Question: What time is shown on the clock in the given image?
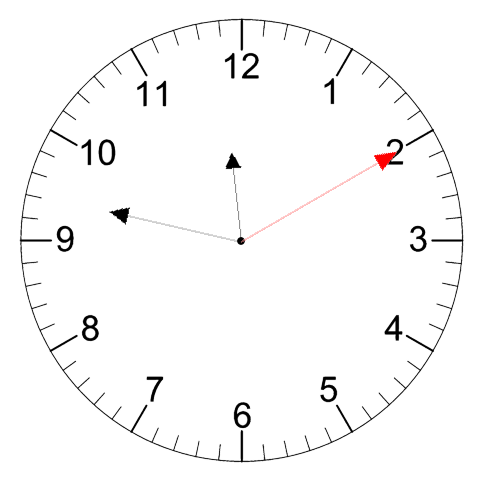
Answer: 11:47:10